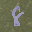
Label: 8